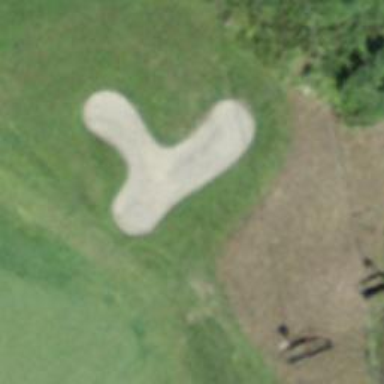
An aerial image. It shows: Sand bunker on golf course.